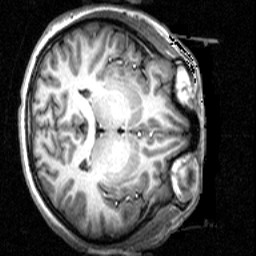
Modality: T1w
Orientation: axial
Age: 26
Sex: female